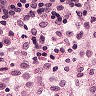
Metastatic tissue present: no